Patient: sex F, age 33
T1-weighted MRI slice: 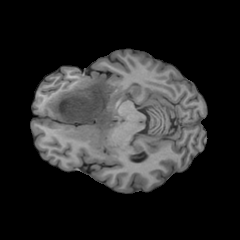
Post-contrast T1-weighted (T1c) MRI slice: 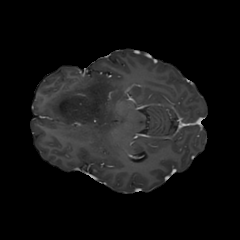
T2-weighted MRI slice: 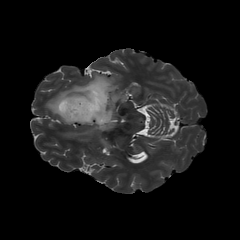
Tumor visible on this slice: yes
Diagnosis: Astrocytoma, IDH-mutant
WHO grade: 4